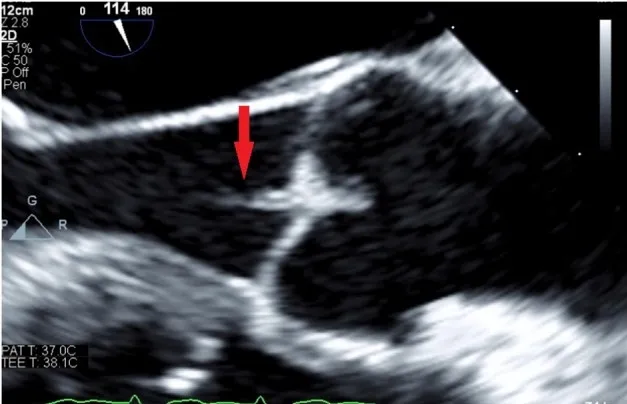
Transesophageal echocardiogram demonstrating small aortic valve vegetation (red arrow).
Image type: radiology (ultrasound)